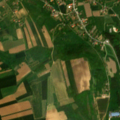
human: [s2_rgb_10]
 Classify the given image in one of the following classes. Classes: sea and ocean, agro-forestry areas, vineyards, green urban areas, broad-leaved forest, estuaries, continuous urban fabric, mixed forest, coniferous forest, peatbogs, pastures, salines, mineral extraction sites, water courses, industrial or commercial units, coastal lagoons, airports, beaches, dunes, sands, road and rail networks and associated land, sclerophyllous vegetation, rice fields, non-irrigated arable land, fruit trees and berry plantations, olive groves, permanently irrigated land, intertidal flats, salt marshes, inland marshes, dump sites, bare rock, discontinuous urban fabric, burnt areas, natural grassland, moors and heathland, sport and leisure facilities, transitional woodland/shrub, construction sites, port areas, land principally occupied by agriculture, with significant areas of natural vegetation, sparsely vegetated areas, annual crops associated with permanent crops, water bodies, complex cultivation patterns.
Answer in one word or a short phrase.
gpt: discontinuous urban fabric, non-irrigated arable land, complex cultivation patterns, land principally occupied by agriculture, with significant areas of natural vegetation, broad-leaved forest